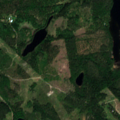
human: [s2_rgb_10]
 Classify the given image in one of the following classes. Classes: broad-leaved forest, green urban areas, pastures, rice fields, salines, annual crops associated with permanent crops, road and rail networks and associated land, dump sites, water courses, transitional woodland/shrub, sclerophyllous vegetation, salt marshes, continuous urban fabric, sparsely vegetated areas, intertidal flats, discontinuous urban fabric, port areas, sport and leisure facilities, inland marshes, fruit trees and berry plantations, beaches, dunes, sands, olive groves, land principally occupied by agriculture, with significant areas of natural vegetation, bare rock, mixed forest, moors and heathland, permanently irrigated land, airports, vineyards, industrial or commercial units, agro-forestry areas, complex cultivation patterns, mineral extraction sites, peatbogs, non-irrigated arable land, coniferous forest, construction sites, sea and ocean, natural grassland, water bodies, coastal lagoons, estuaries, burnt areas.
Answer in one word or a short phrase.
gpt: coniferous forest, mixed forest, transitional woodland/shrub, water bodies